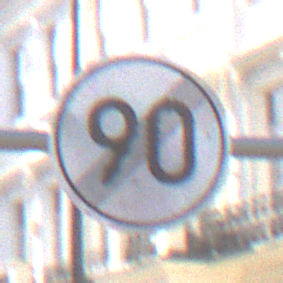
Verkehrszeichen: EndeGeschwindigkeit90
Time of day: MorningAfternoon
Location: Outdoor (Urban)
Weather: PartlyCloudy
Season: NotSpecified
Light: Natural